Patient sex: M
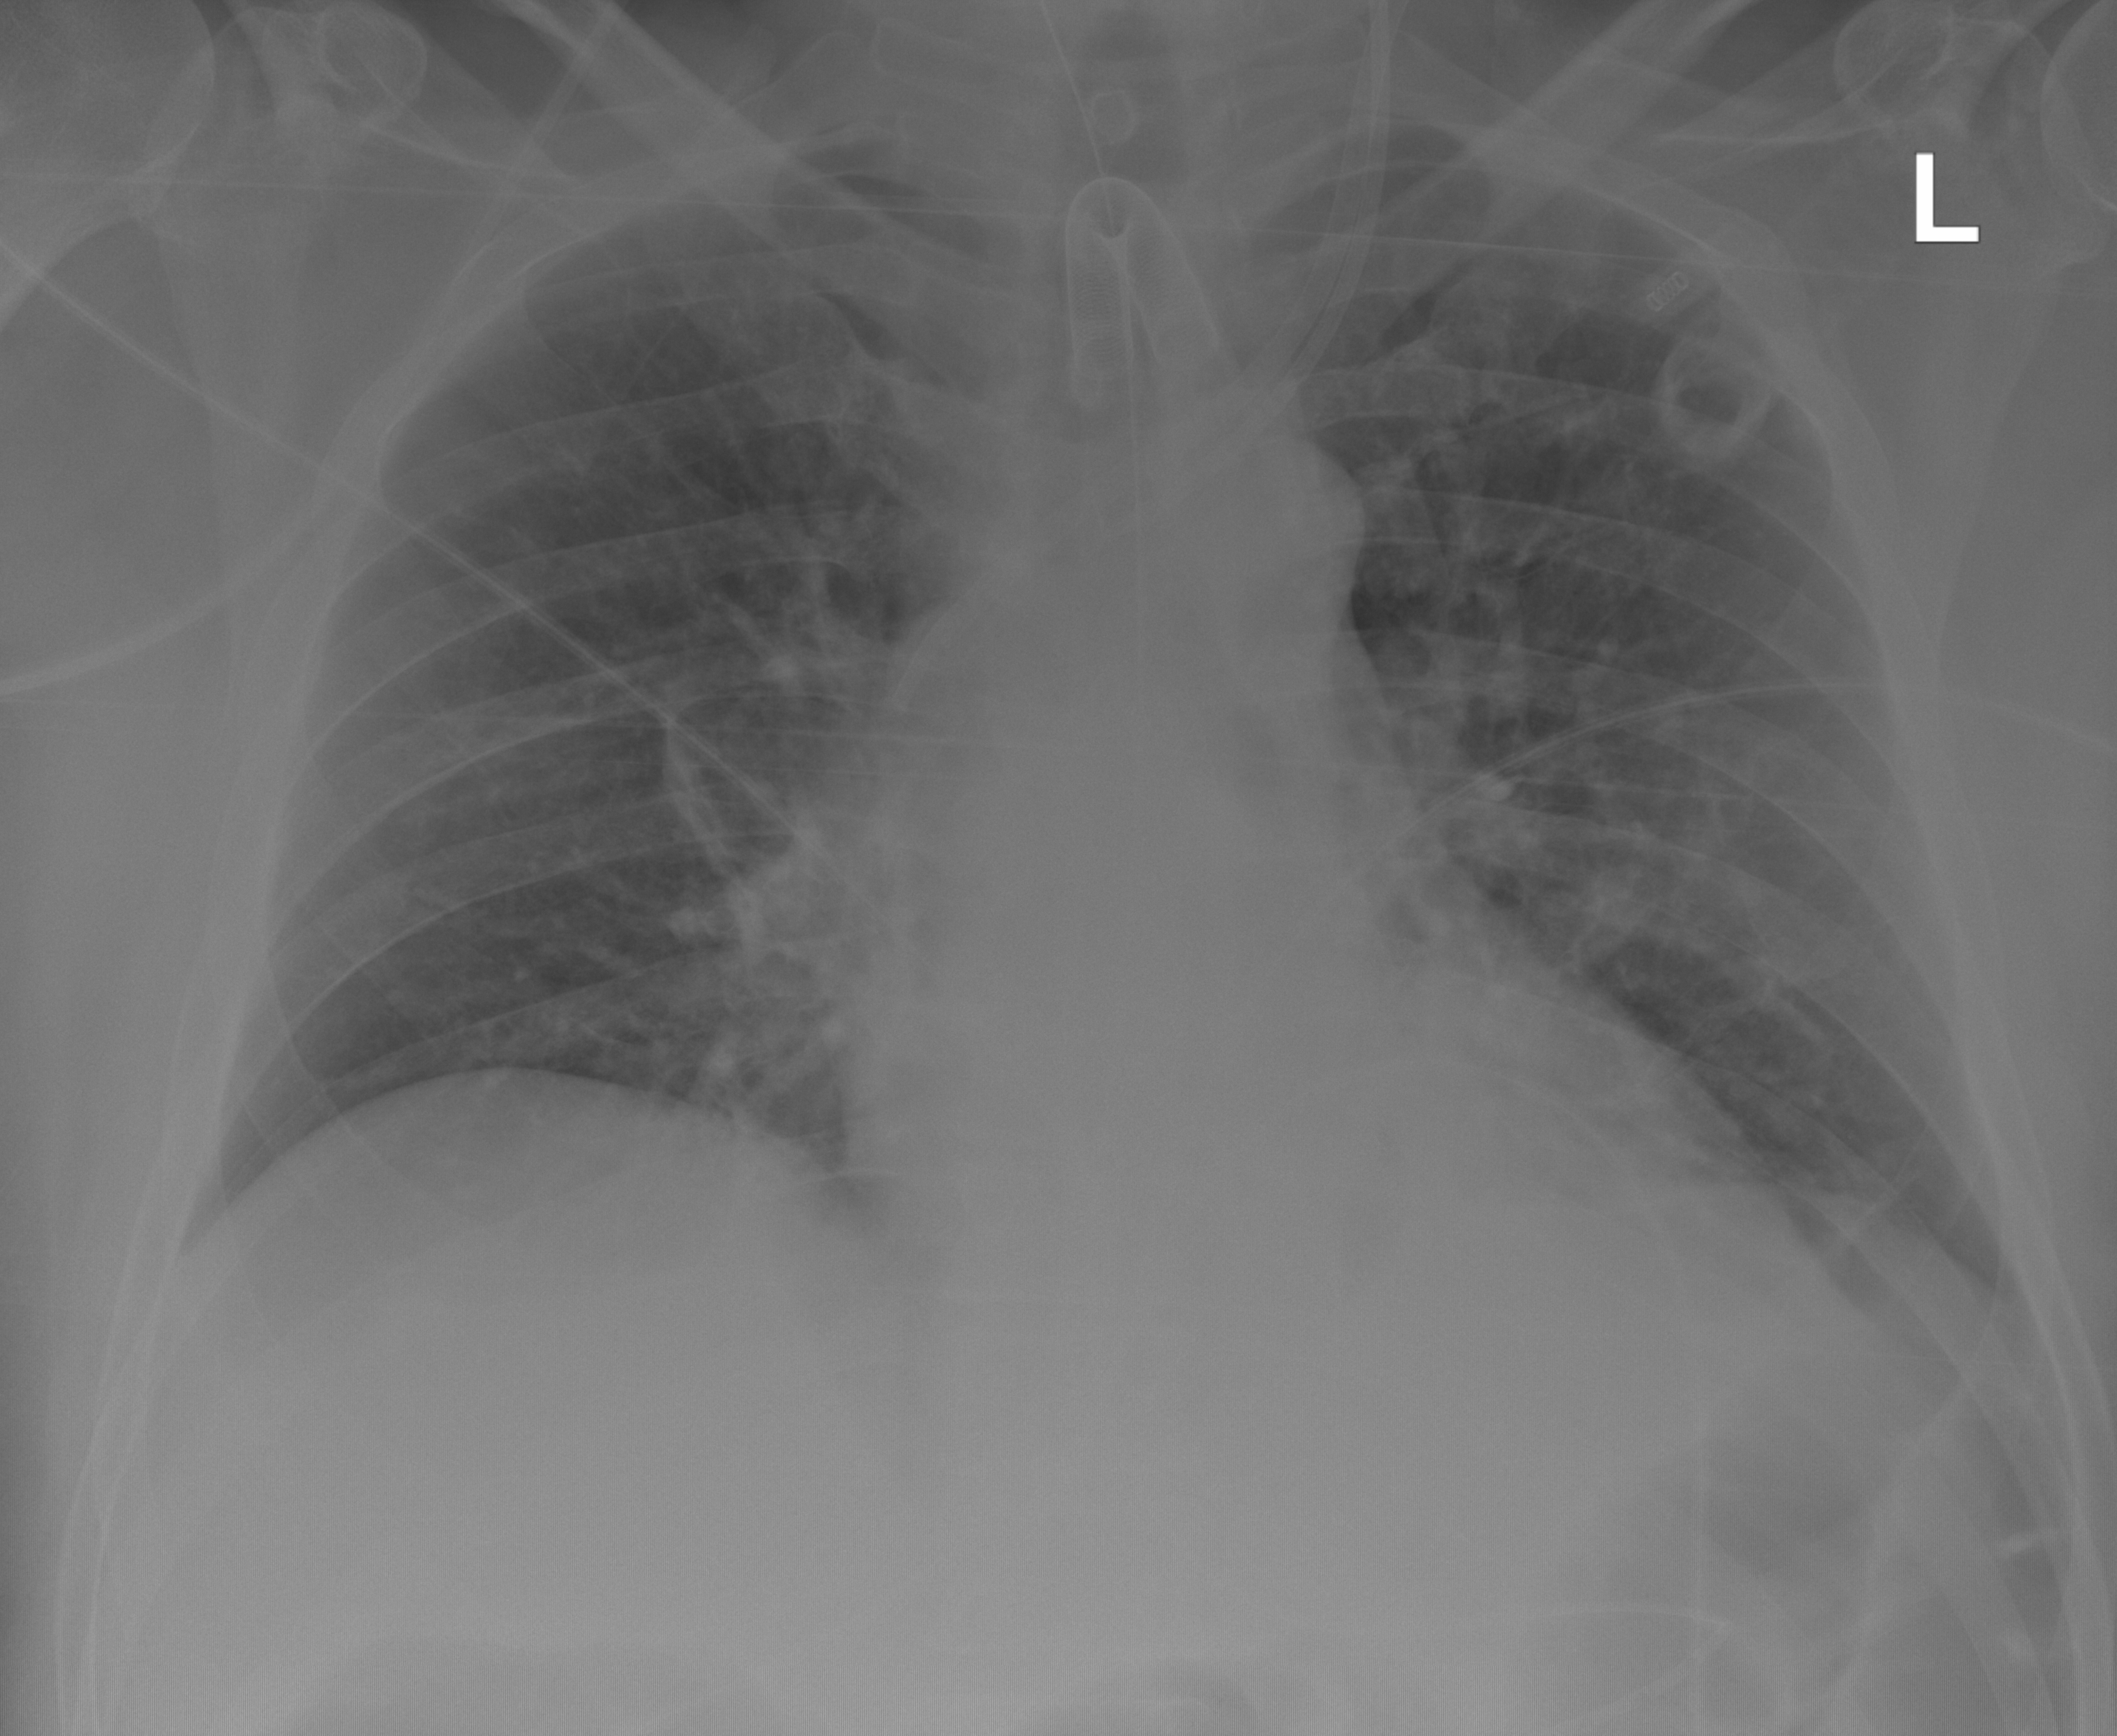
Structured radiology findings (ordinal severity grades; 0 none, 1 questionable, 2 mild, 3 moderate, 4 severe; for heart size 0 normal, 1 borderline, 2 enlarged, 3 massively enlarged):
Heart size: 1
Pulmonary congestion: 2
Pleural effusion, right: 0
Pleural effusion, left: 0
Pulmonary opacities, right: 0
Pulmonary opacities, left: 0
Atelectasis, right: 0
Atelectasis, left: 0